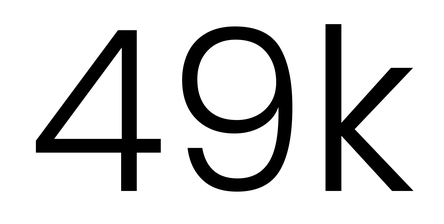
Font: Poppins-Light